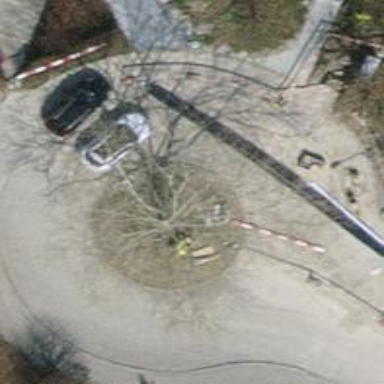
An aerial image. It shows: Turning circle on the road.